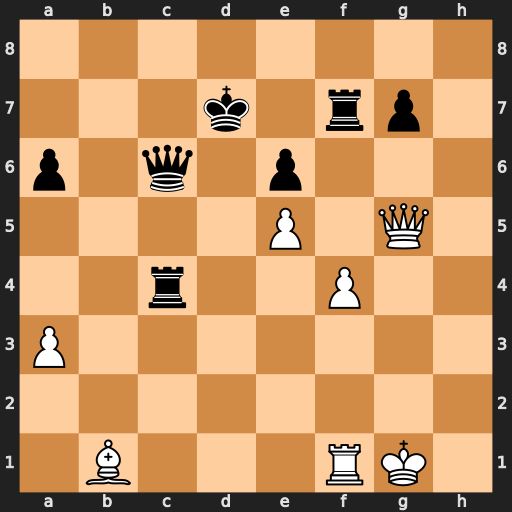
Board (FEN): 8/3k1rp1/p1q1p3/4P1Q1/2r2P2/P7/8/1B3RK1
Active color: w
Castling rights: -
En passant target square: -
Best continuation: Rd1+ Kc7 Qd8+ Kb7 Bg6 Rc1 Bxf7